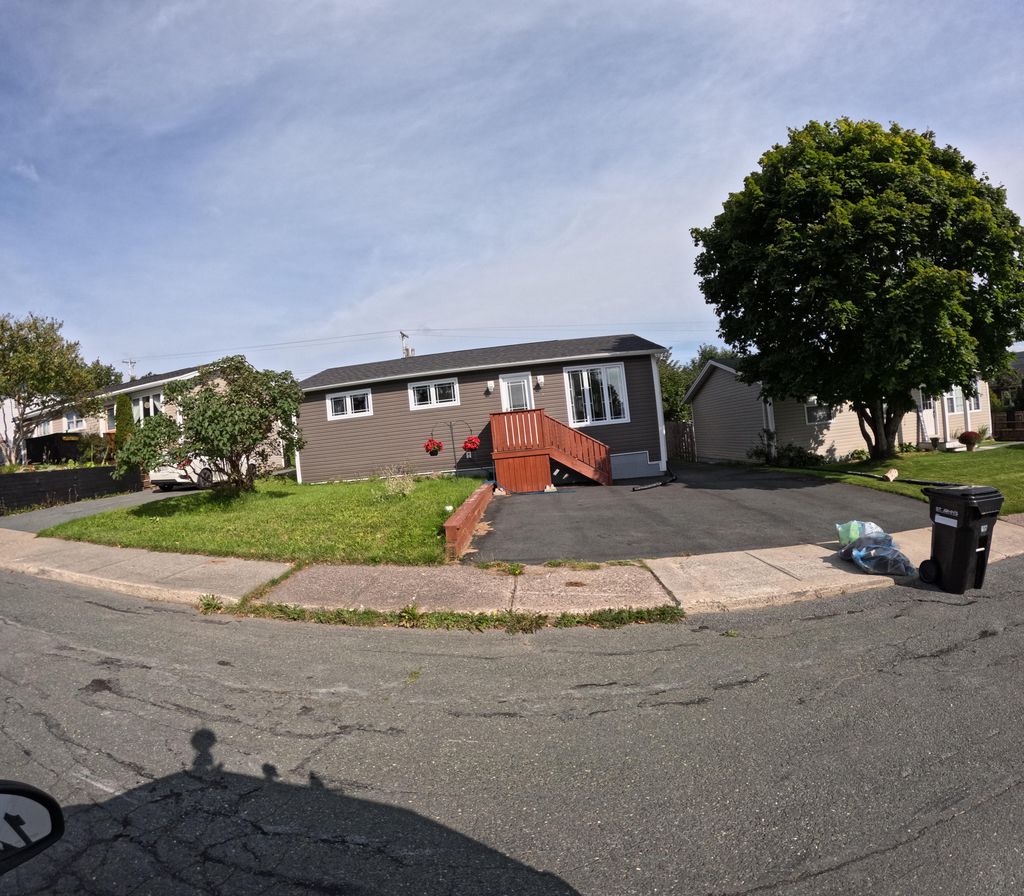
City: st_johns